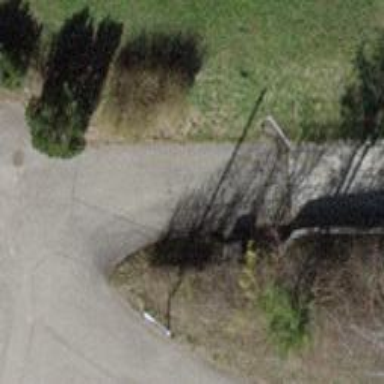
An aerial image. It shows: Paved track with grade 1 tracktype.